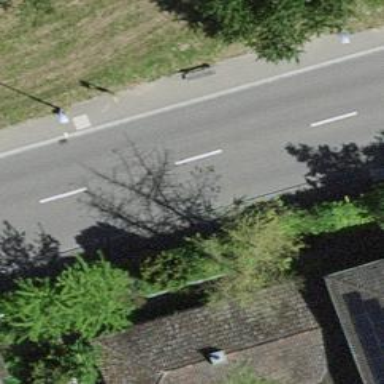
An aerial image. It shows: Bus stop with stop position for public transport.